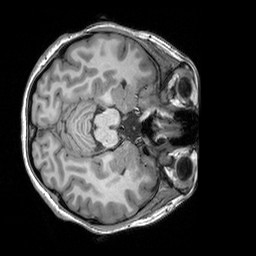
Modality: T1w
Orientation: axial
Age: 24
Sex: female
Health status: healthy
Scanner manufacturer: siemens
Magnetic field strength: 3 T
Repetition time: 2.3 s
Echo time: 0.00303 s